Question: I have below code snippet from the help of stackoverflow followers.
I am able to filter the table now. but when i try to filter it sorts first as i enabled sort for the view.
I want to create the QTableview such a way that if i click on header it should sort. and should have a dropdown box (may be combox box style) at the right of every header. i am uploading a snap of how i want (which i made it in .NET)
'''
#!/usr/bin/env python
#-*- coding:utf-8 -*-
from PyQt4 import QtCore, QtGui
class myWindow(QtGui.QMainWindow):
def __init__(self, parent=None):
super(myWindow, self).__init__(parent)
self.centralwidget = QtGui.QWidget(self)
self.view = QtGui.QTableView(self.centralwidget)
self.view.setSortingEnabled(True)
self.gridLayout = QtGui.QGridLayout(self.centralwidget)
self.gridLayout.addWidget(self.view, 1, 0, 1, 3)
self.setCentralWidget(self.centralwidget)
self.model = QtGui.QStandardItemModel(self)
for rowName in range(3) * 5:
self.model.invisibleRootItem().appendRow(
[ QtGui.QStandardItem("row {0} col {1}".format(rowName, column))
for column in range(3)
]
)
self.proxy = QtGui.QSortFilterProxyModel(self)
self.proxy.setSourceModel(self.model)
self.view.setModel(self.proxy)
self.horizontalHeader = self.view.horizontalHeader()
self.horizontalHeader.sectionClicked.connect(self.horizontalHeader_Clicked)
@QtCore.pyqtSlot(int)
def horizontalHeader_Clicked(self, logicalIndex):
self.logicalIndex = logicalIndex
# local variable, and no parent
menuValues = QtGui.QMenu()
# delete the previous one
try:
self.signalMapper.deleteLater()
except:
pass
self.signalMapper = QtCore.QSignalMapper(self)
valuesUnique = [
self.proxy.index(row, self.logicalIndex).data().toString()
for row in xrange(self.proxy.rowCount())
]
print 'printing col %d values' % self.logicalIndex
for row in range(self.proxy.rowCount()):
print 'row %d Item %s' % (row,self.model.item(row, self.logicalIndex).text())
actionAll = QtGui.QAction("All", self)
actionAll.triggered.connect(self.actionAll)
menuValues.addAction(actionAll)
menuValues.addSeparator()
for actionNumber, actionName in enumerate(sorted(list(set(valuesUnique)))):
action = QtGui.QAction(actionName, self)
self.signalMapper.setMapping(action, actionNumber)
action.triggered.connect(self.signalMapper.map)
menuValues.addAction(action)
self.signalMapper.mapped.connect(self.signalMapper_mapped)
headerPos = self.view.mapToGlobal(self.horizontalHeader.pos())
posY = headerPos.y() + self.horizontalHeader.height()
posX = headerPos.x() + self.horizontalHeader.sectionPosition(self.logicalIndex)
menuValues.exec_(QtCore.QPoint(posX, posY))
@QtCore.pyqtSlot()
def actionAll(self):
filterColumn = self.logicalIndex
filterString = QtCore.QRegExp( "",
QtCore.Qt.CaseInsensitive,
QtCore.QRegExp.RegExp
)
self.proxy.setFilterRegExp(filterString)
self.proxy.setFilterKeyColumn(filterColumn)
@QtCore.pyqtSlot(int)
def signalMapper_mapped(self, i):
stringAction = self.signalMapper.mapping(i).text()
filterColumn = self.logicalIndex
filterString = QtCore.QRegExp( stringAction,
QtCore.Qt.CaseSensitive,
QtCore.QRegExp.FixedString
)
self.proxy.setFilterRegExp(filterString)
self.proxy.setFilterKeyColumn(filterColumn)
if __name__ == "__main__":
import sys
app = QtGui.QApplication(sys.argv)
main = myWindow()
main.show()
main.resize(400, 600)
sys.exit(app.exec_())
'''
This i how i am trying to get (Sort and filter)

If possible I need the ability to set the filter for selected columns only like in above image.
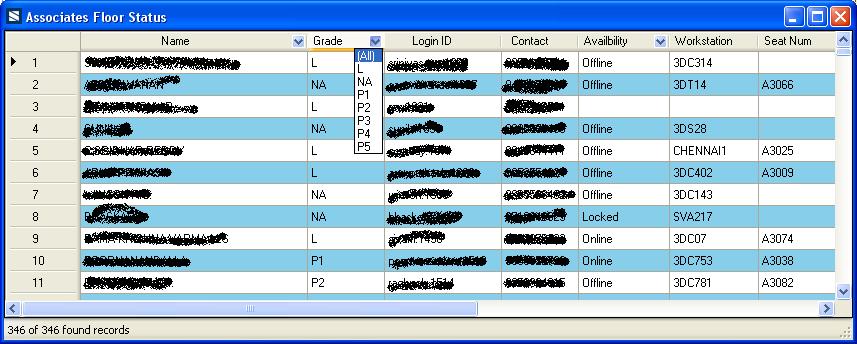
Answer: There is a discussion location here about the same topic: <URL>
They suggest that you would need to ditch the stock 'QHeaderView' in your view, and provide your own custom widget for the header functionality, in order to place custom widgets into the header sections.